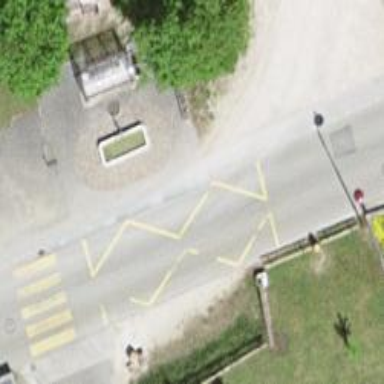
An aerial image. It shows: Bus stop with designated public transport stop position.